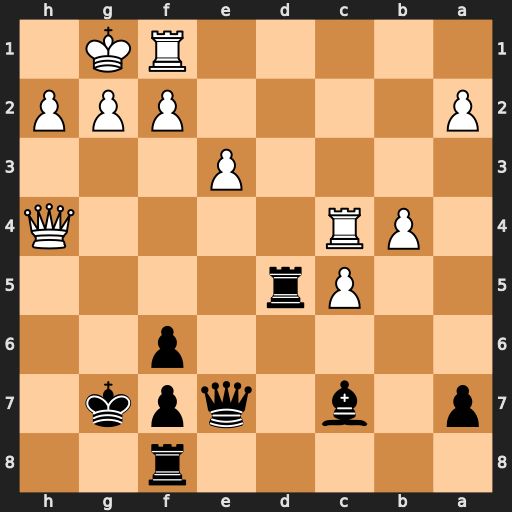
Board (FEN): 5r2/p1b1qpk1/5p2/2Pr4/1PR4Q/4P3/P4PPP/5RK1
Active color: b
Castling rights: -
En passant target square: -
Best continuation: Rh8 Rg4+ Rg5 Rxg5+ fxg5 Qd4+ Be5